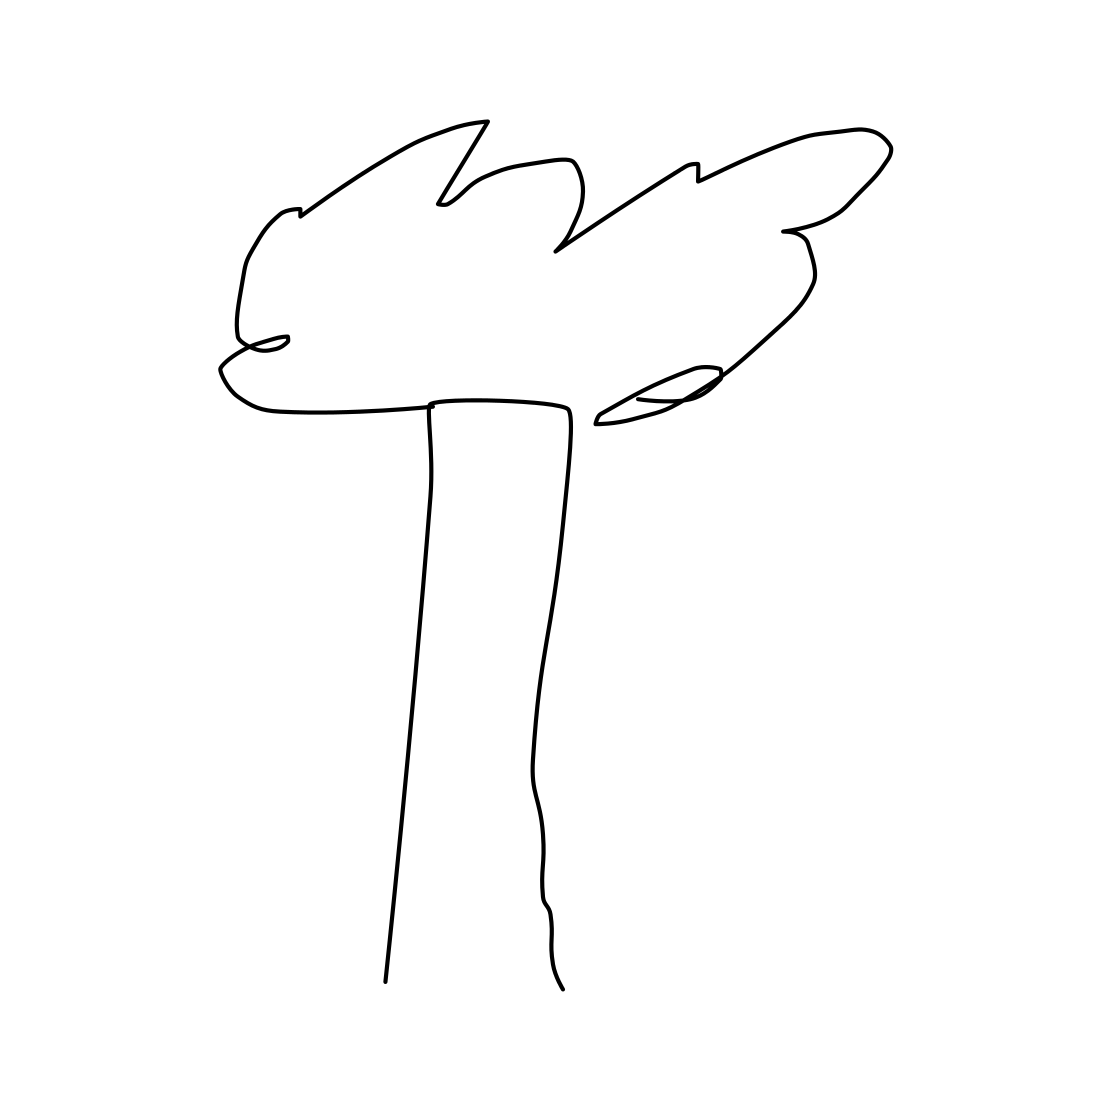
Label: tree